Question: So, I've started trying to use a function that, in all of my examples, locates the first iterance in a string of the requested word.
Example:
'''
message = "Hello, World."
print(message.find('World'))
'''
and it will return:
'''
7
'''
This works for me. However I'm trying to give a string, then ask if the user would like to locate a word within that string. If the answer is yes, the program is asking which word and the input from the user is being assigned the variable 'dokokotoba' and then I'm trying to find the word 'dokokotoba'.
The program runs fine in all aspects save that every time I try to find a word, it returns -1, which indicates failure. I don't understand why. Is it because I can't use a variable there? If so, I can't see why not.

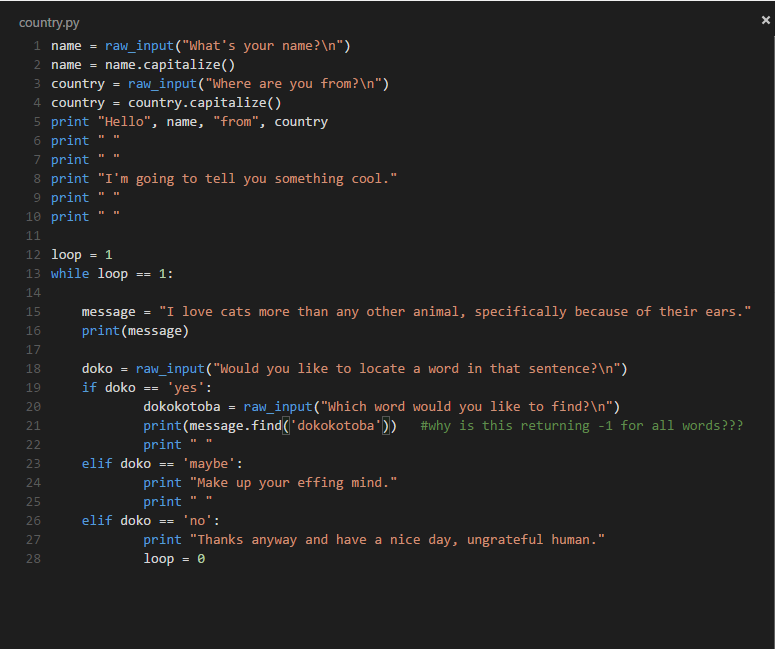
Answer: You are looking for the ''dokokotoba'', not the value of the variable. That string is not present in 'message', no.
Pass in the , not a string literal:
'''
message.find(dokokotoba)
'''
Note the lack of quotes there.
Demo:
'''
>>> message = 'foo bar baz'
>>> message.find('bar')
4
>>> dokokotoba = 'bar'
>>> message.find(dokokotoba)
4
>>> message.find('dokokotoba')
-1
'''